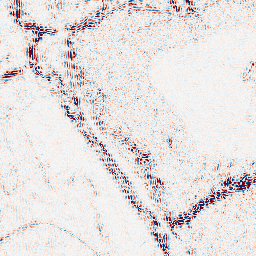
Category: wavelet
Decomposition family: wavelet_dwt
Decomposition parameters: wavelet: coif2
level: 2
Upsampling method: quartic
Upsampling parameters: scale: 4
Upsampling scale: 4